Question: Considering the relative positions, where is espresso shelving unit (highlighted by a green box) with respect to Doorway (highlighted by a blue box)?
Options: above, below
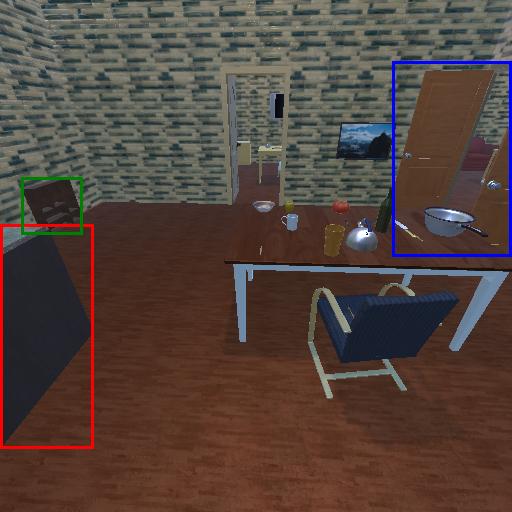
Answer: above